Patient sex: M
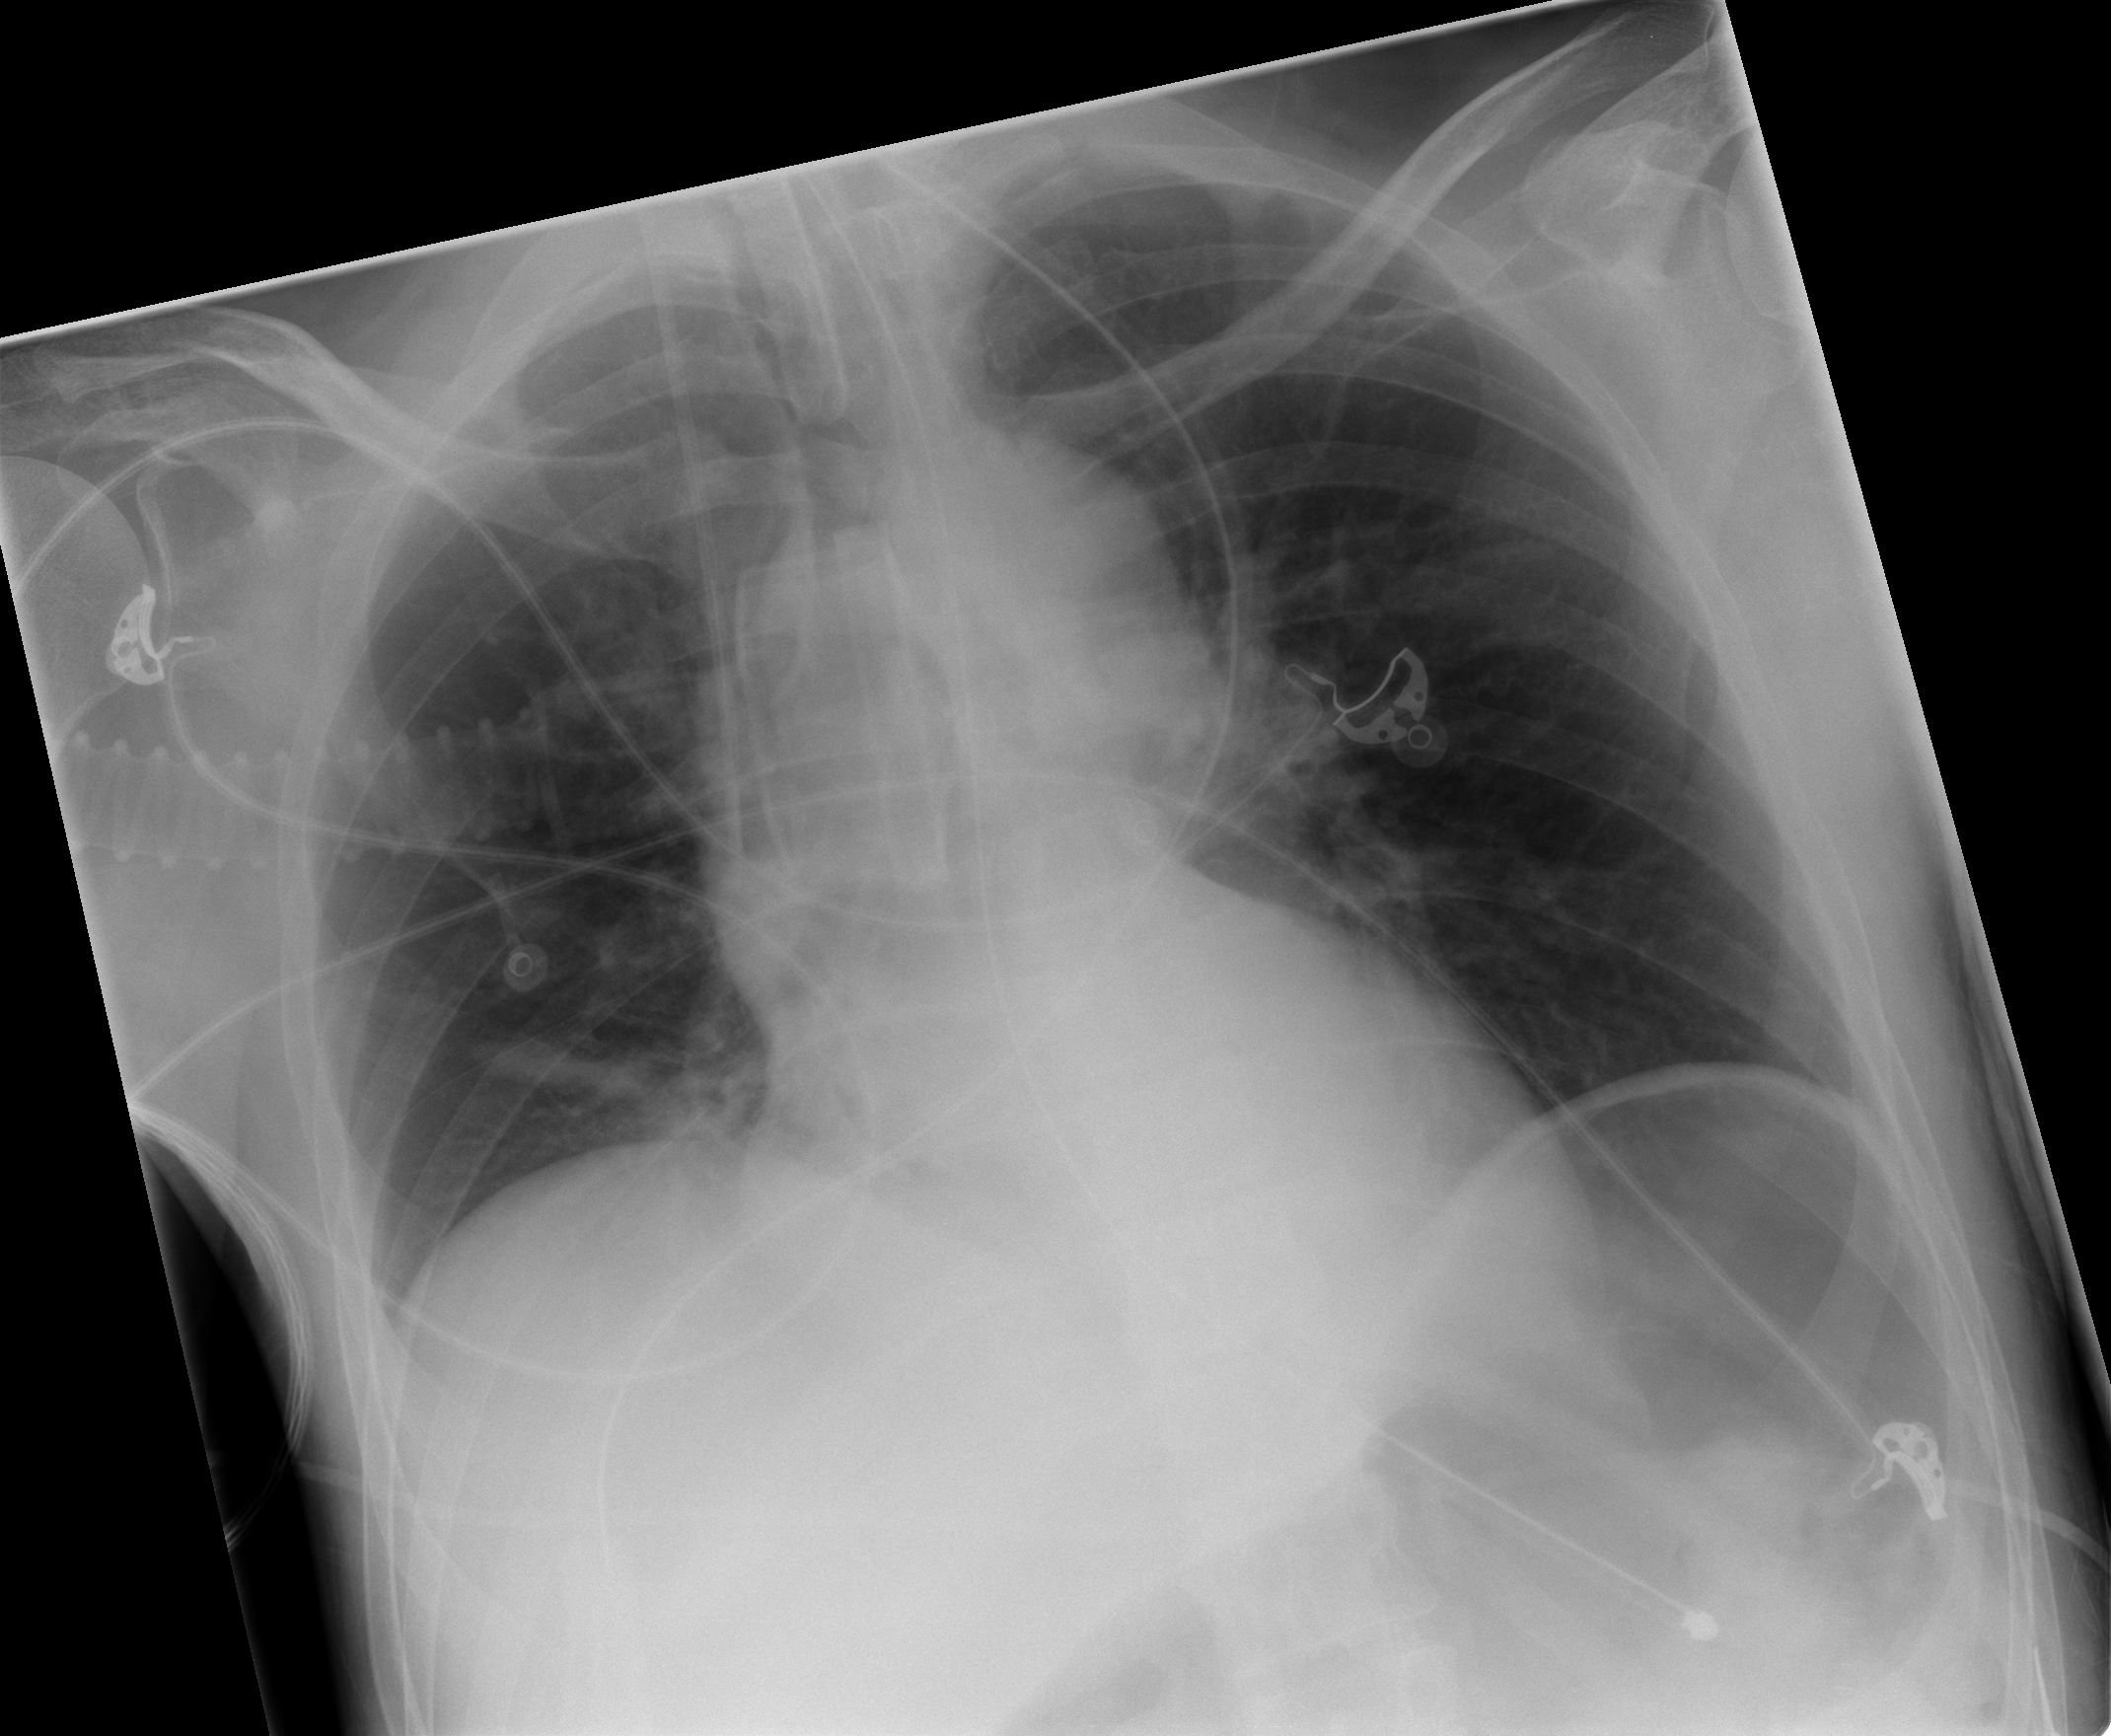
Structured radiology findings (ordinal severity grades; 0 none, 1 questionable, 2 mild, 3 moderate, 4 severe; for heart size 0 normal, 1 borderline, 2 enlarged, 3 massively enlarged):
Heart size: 0
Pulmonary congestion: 2
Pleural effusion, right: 0
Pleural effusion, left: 0
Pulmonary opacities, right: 0
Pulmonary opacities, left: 0
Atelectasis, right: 2
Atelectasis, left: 0